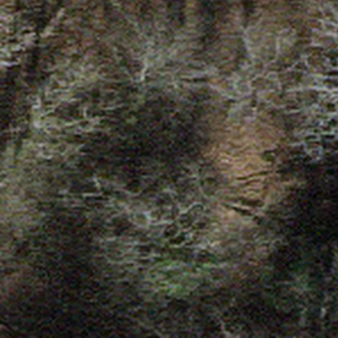
Label: other